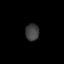
Tissue: lung
Cell type: T cells
Senescence score: 0.1856
Nuclear area (px): 227
Mean DAPI intensity: 63.04